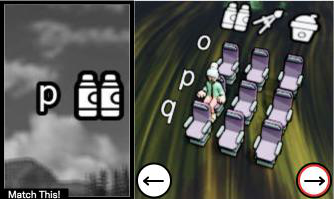
Task: seats
Answer: yes